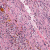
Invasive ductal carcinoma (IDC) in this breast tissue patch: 0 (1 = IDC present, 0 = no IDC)